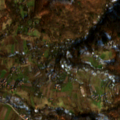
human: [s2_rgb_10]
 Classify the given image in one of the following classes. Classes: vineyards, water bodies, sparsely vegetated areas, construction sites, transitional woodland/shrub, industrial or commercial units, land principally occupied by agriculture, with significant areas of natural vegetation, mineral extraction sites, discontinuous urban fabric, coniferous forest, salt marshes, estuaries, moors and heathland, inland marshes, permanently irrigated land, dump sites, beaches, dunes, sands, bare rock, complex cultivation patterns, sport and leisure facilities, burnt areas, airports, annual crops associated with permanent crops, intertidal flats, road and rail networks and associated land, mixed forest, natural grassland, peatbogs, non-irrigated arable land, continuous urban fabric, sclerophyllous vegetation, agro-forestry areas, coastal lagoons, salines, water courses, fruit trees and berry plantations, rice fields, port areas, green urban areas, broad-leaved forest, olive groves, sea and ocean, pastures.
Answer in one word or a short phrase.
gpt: complex cultivation patterns, land principally occupied by agriculture, with significant areas of natural vegetation, broad-leaved forest